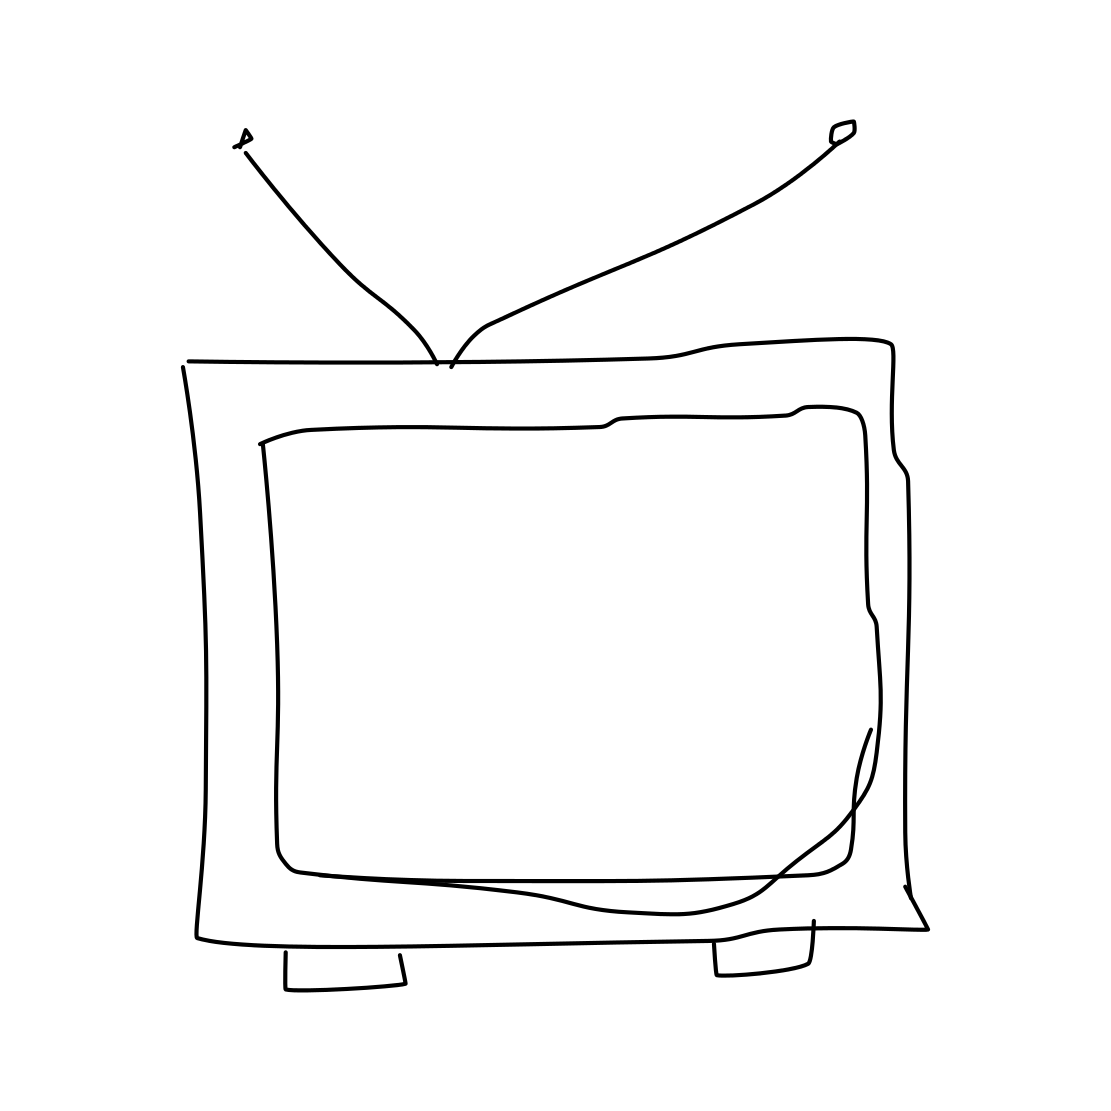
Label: tv